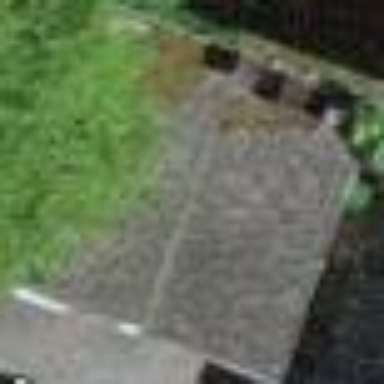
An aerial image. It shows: Garage building.